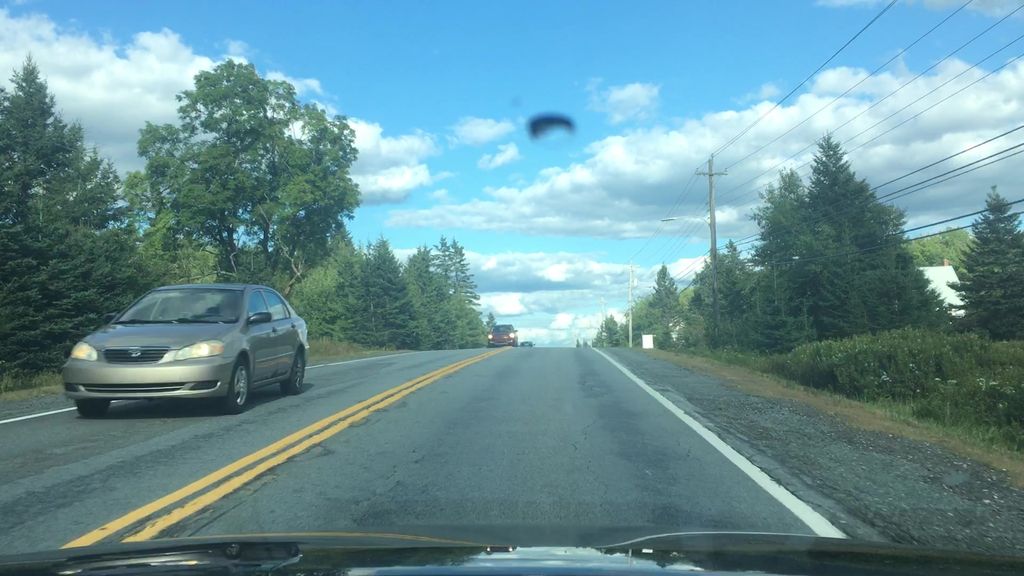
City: halifax